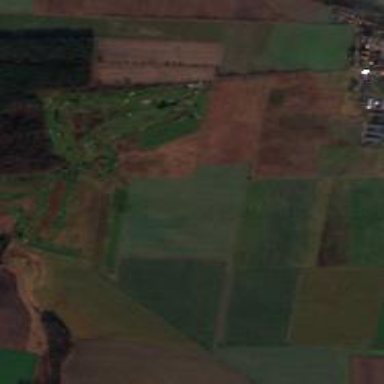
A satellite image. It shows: Golf course surrounded by greenery.